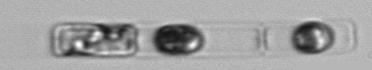
Label: Guinardia_delicatula_TAG_internal_parasite